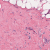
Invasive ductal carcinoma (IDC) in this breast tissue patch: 0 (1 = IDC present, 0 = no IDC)